Question: The green dot in the picture is the starting point, and the blue dot is the end point. Each move can only go one square to the right or down. How many different simple paths are there?
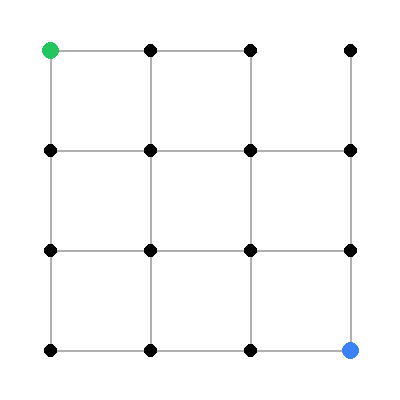
Answer: 19